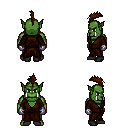
a pixel art fantasy rpg character, male body template, orc, green skin, brown robe, teal pants, brown mohawk hairstyle, metal gloves, black shoes, four views (front, back, left, right), 2x2 character sprite sheet, small pixel art, hard edges, no anti-aliasing